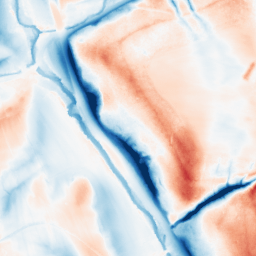
Category: classical
Decomposition family: gaussian_anisotropic
Decomposition parameters: sigma_x: 20
sigma_y: 5
Upsampling method: quintic
Upsampling parameters: scale: 2
Upsampling scale: 2